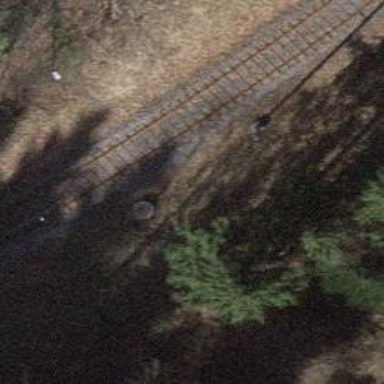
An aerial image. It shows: Preserved railway with single track. The track is electrified with contact line.